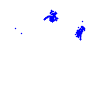
Particle: pion